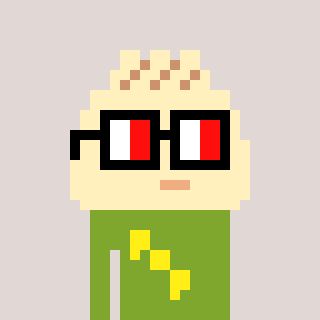
a pixel art character with square glasses with black frames and red eyes, a porkbao-shaped head and a slimegreen-colored body on a warm background